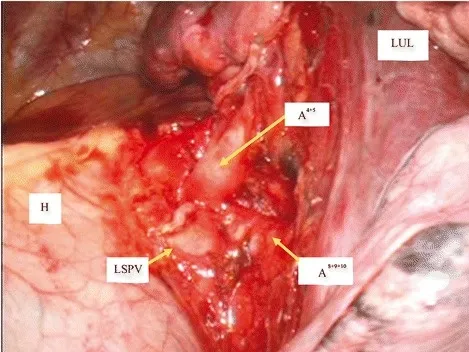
The intraoperative findings after the dissection of the upper pulmonary vein. The A4+5 was found to form a common trunk with the A8+9+10 from the front of the hilum. LUL, left upper lobe; LSPV, left superior pulmonary vein (stump), H: heart.
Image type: medical_photograph (other_medical_photograph)